Question: I have an application hosted in IIS

But not working the from CSS file
The css is referenced from the layout with:
'''
<link href="@Url.Content("~/Content/themes/NewStyleSUPERADMIN/style.css")" rel="stylesheet" type="text/css" />
'''
in the , I have:
'''
background-image: url('/content/themes/NewStyleMeduimHarder/images/Bottom_texture.jpg');
'''
or
'''
background-image: url('/content/themes/NewStyleMeduimHarder/images/Bottom_texture.jpg');
'''
How do I display the image?
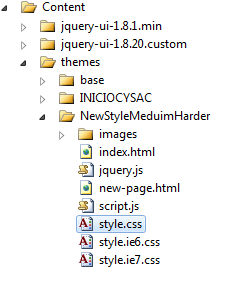
Answer: Use a relative path. <URL>:
'''
background-image: url(images/Bottom_texture.jpg);
'''